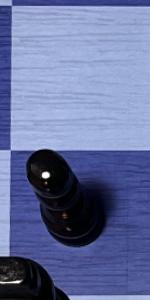
Label: Pawn_Black